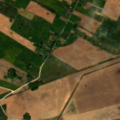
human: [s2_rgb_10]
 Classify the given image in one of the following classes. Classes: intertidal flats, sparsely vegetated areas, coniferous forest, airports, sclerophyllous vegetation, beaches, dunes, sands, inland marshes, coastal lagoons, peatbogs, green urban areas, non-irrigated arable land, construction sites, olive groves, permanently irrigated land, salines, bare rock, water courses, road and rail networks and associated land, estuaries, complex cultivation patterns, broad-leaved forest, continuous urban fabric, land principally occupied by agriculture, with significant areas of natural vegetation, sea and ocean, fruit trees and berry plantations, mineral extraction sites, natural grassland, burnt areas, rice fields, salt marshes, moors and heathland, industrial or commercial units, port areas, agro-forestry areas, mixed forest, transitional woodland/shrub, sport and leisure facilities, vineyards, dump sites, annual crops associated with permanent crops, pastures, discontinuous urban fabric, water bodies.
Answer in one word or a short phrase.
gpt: non-irrigated arable land, pastures, complex cultivation patterns